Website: macys
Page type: delivery-shipping
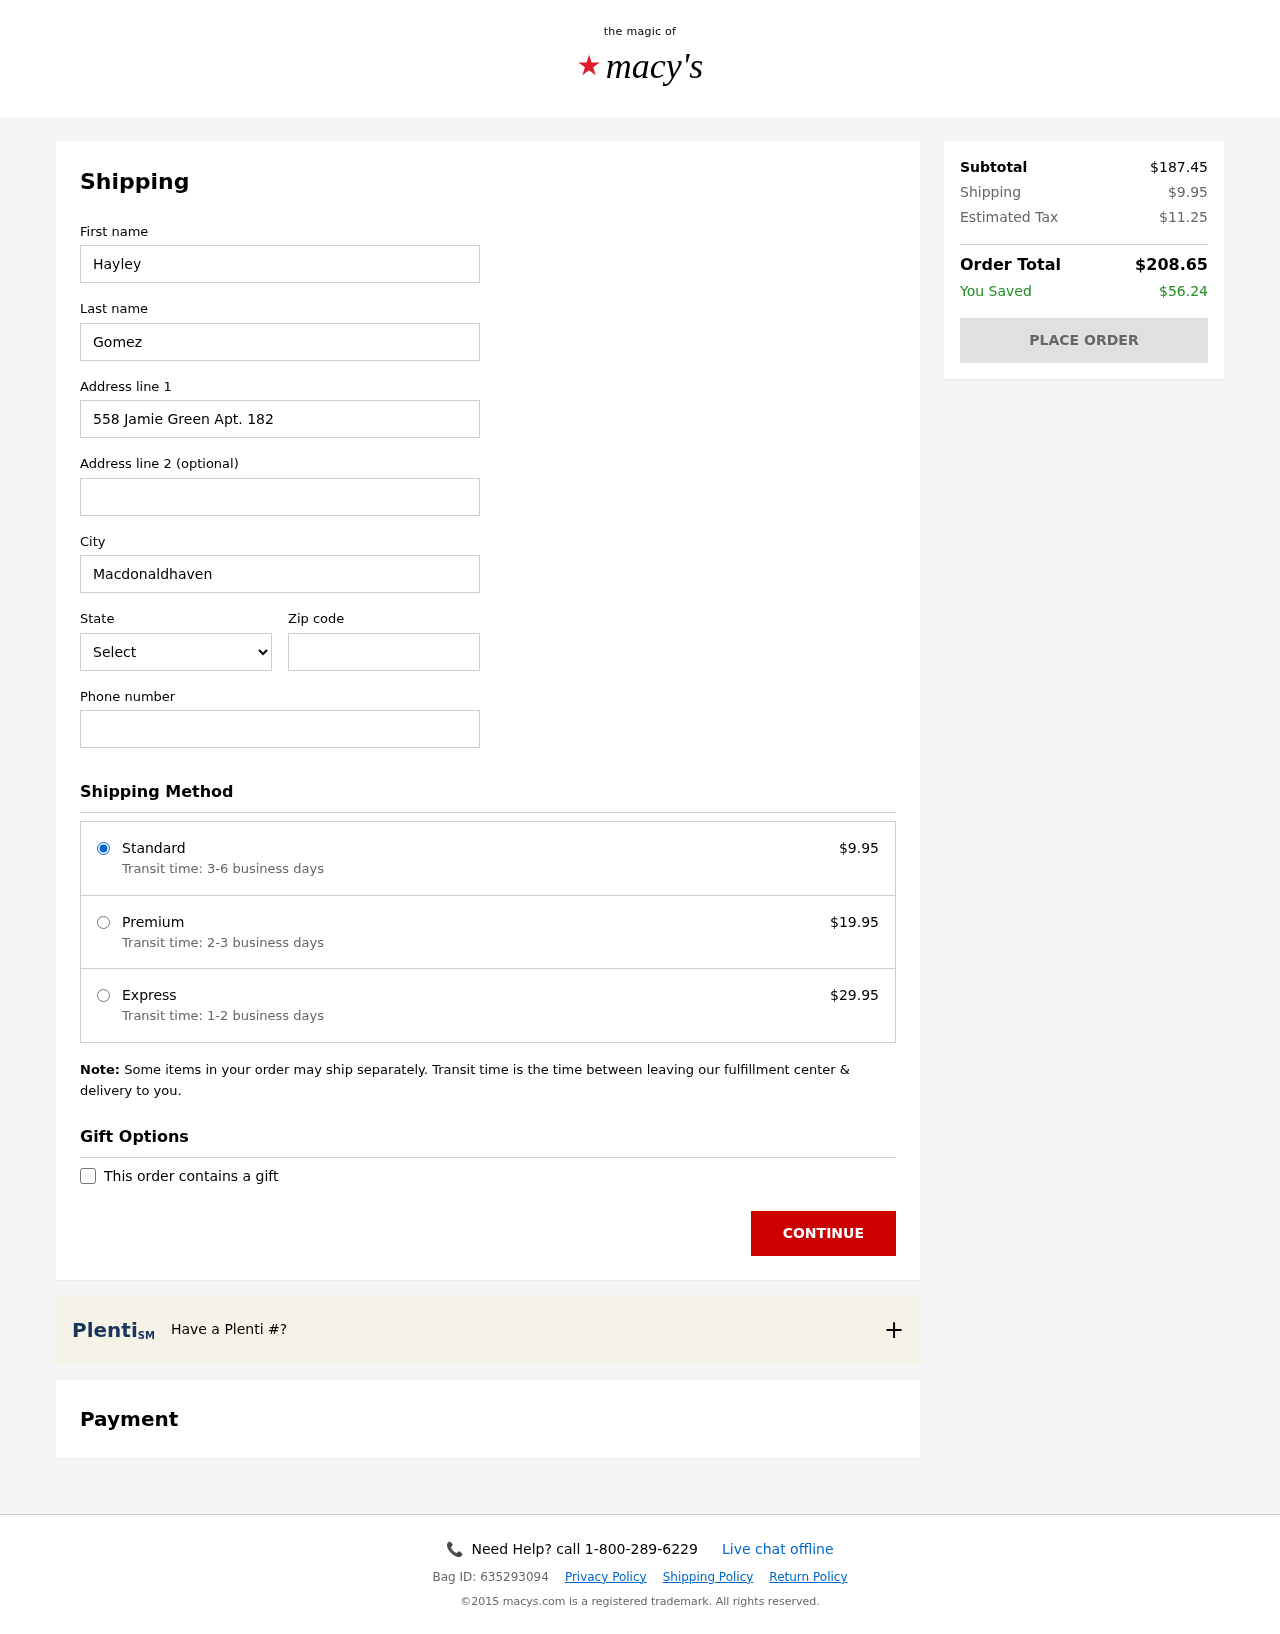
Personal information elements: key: PII_CITY
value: Macdonaldhaven
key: PII_FIRSTNAME
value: Hayley
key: PII_LASTNAME
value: Gomez
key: PII_PHONE
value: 7042411398
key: PII_POSTCODE
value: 83790
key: PII_STATE_ABBR
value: NJ
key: PII_STREET
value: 558 Jamie Green Apt. 182
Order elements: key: ORDER_SHIPPING_COST
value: $9.95
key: ORDER_SHIPPING_PREMIUM
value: $19.95
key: ORDER_SHIPPING_EXPRESS
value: $29.95
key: ORDER_SUBTOTAL
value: $187.45
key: ORDER_TAX
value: $11.25
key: ORDER_TOTAL
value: $208.65
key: ORDER_SAVINGS
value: $56.24